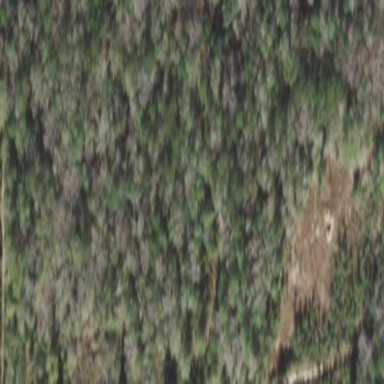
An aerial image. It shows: Mixed leaf woodland.